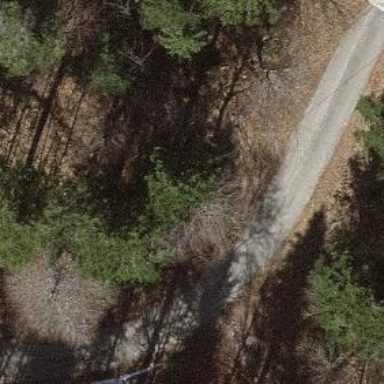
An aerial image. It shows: Ground path.